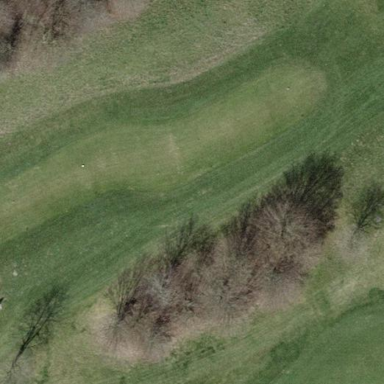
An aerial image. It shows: Golf tee on grassy land.